Question: I am attempting to replicate a function for WLS (Weighted Least Squares) that I have found in a textbook in excel. There is a value error coming up and I think that I am doing something wrong in using the function.
The following is the VBA code for a supporting function Diag(w) and the function itself WLSregress():
'''
Function Diag(W) As Variant
Dim n, i, j, k As Integer
Dim temp As Variant
n = W.Count
ReDim temp(n, n)
For i = 1 To n
For j = 1 To n
If j = i Then temp(i, j) = W(i) Else temp(i, j) = 0
Next j
Next i
Diag = temp
End Function
Function WLSregress(y As Variant, X As Variant, W As Variant) As Variant
Wmat = Diag(W)
n = W.Count
Dim Xtrans, Xw, XwX, XwXinv, Xwy As Variant
Dim m1, m2, m3, m4 As Variant
Dim output() As Variant
Xtrans = Application.Tranpose(X)
Xw = Application.MMult(Xtrans, Wmat)
XwX = Application.MMult(Xw, X)
XwXinv = Application.MInverse(XwX)
Xwy = Application.MMult(Xw, y)
b = Application.MMult(XwXinv, Xwy)
k = Application.Count(b)
ReDim output(k) As Variant
For bcnt = 1 To k
output(bcnt) = b(bcnt, 1)
Next bcnt
WLSregress = Application.Transpose(output)
End Function
'''
This function should return the WLS estimator for the explanatory variables of equation being estimated. I understand the code leading up to the 'k = Application.Count(b)' line but not too sure how the output bit is working.
If anyone could help me figure out why this isn't working I would be very grateful.
The following is an example image of the function trying to work.

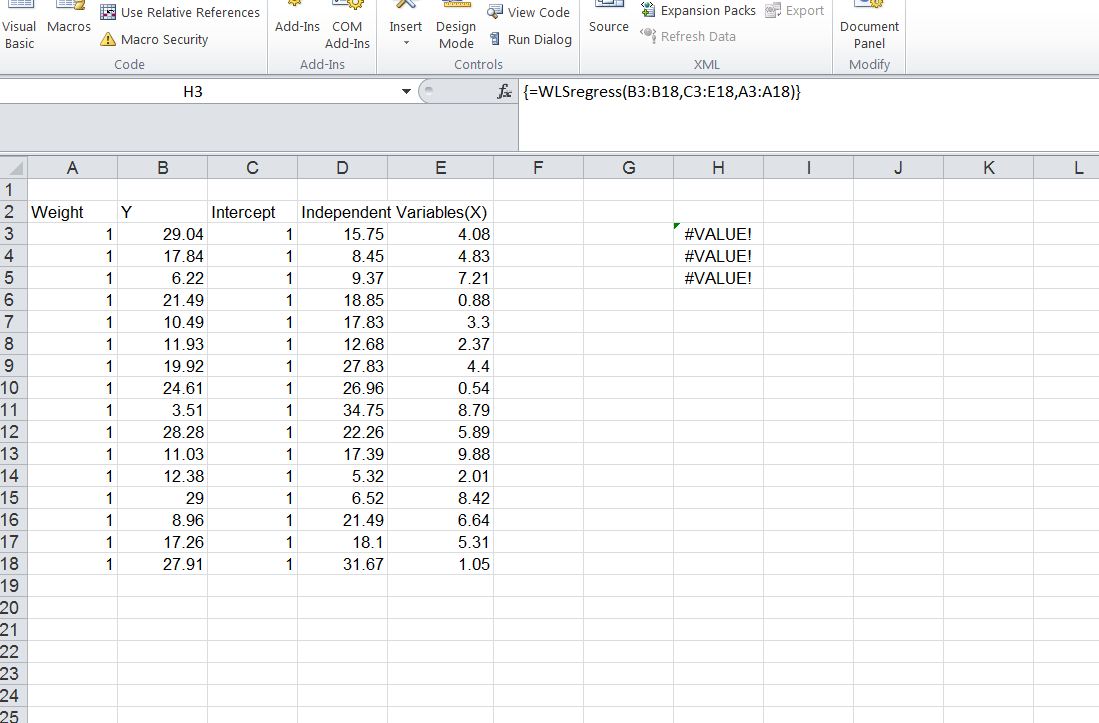
Answer: By default, Excel will start sizing its arrays with 0 if you don't indicate otherwise. For example,
'Redim arr(2,2)'
will actually give you a 3 x 3 array
'''
0 1 2
0 blank | blank | blank
1 blank | blank | blank
2 blank | blank | blank
'''
Because of this, when you have 'ReDim temp(n, n)', you're actually creating an array with one more row and column than you actually want. In your example, you would expect the Dialog for A3:18 to be a 16 x 16 dialog, but it will actually create a 17 x 17 dialog, throwing off your matrix multiplications (i.e. 'Application.MMult')
Replace this line
'ReDim temp(n, n)'
With this line
'ReDim temp(1 to n, 1 to n)'
And you should now get results returned. Up to you to determine whether the result is accurate or not.